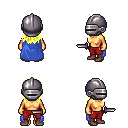
a pixel art fantasy rpg character, female body template, human, tanned skin, blue cape, red pants, gold unkempt hairstyle, metal helm, brown shoes, dagger, four views (front, back, left, right), 2x2 character sprite sheet, small pixel art, hard edges, no anti-aliasing